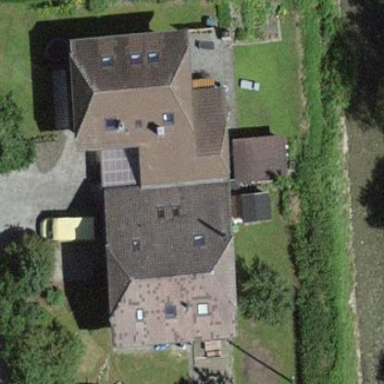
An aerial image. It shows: Residential building with half-hipped roof shape.